Field crop: maize
Growth stage: 2
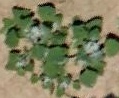
Species: chenopodium